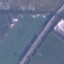
Land use / land cover: Highway